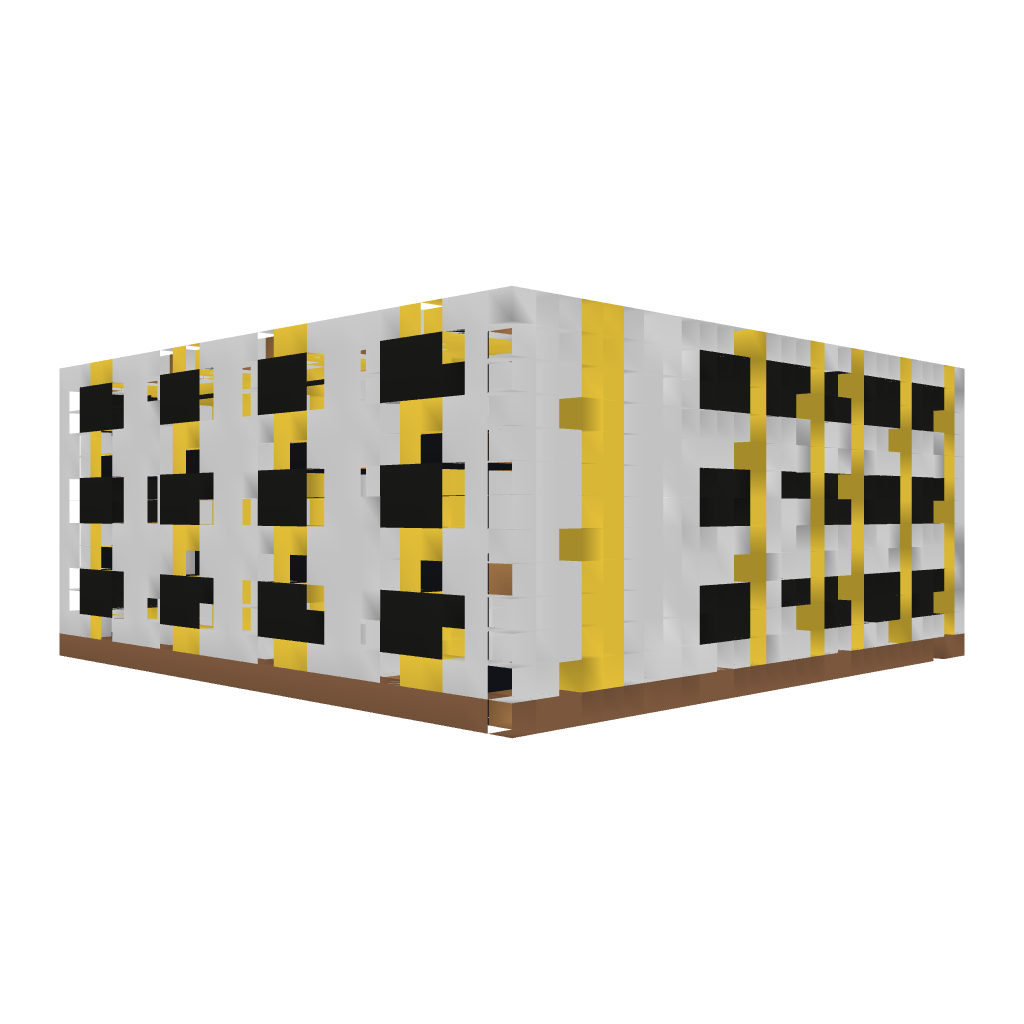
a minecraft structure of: Donator Room